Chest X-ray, AP view. Patient: 64 years old, sex M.
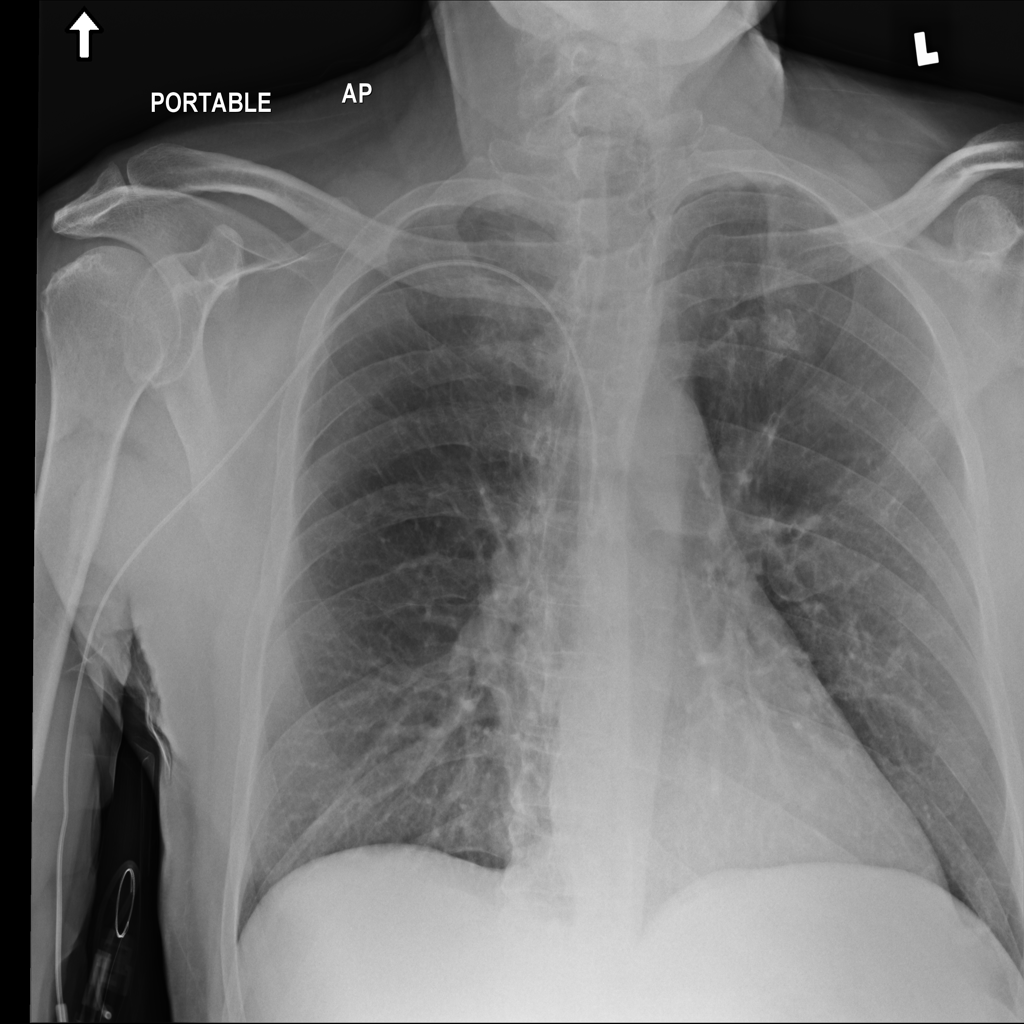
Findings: No Finding